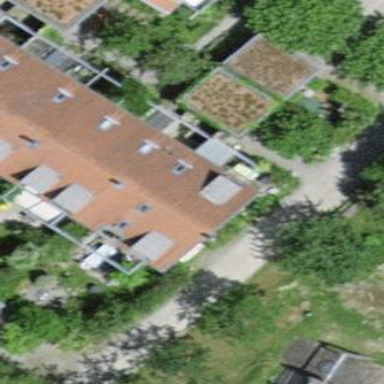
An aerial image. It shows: Simple and straightforward house.